Question:
I want to save high scores and if the player pressed the "Best Scores" button I want to show them the best scores yet ^^ , so I think I need to use an external file to save this type of information and open it at run time ... How ? which kind of files is the best to perform that ?
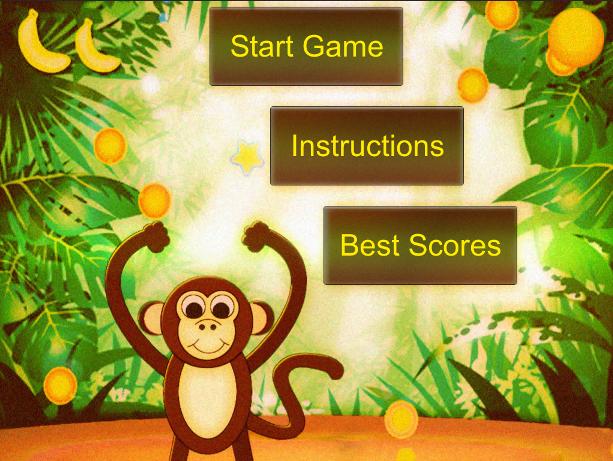
Answer: The simplest solution is using <URL>, but it could be enough for a simple game.
If you need more space or more complex data structures to be saved, than you have to store them on the file system itself (or in a server if you have some backend support). Unity doesn't provide any built-in support for this.